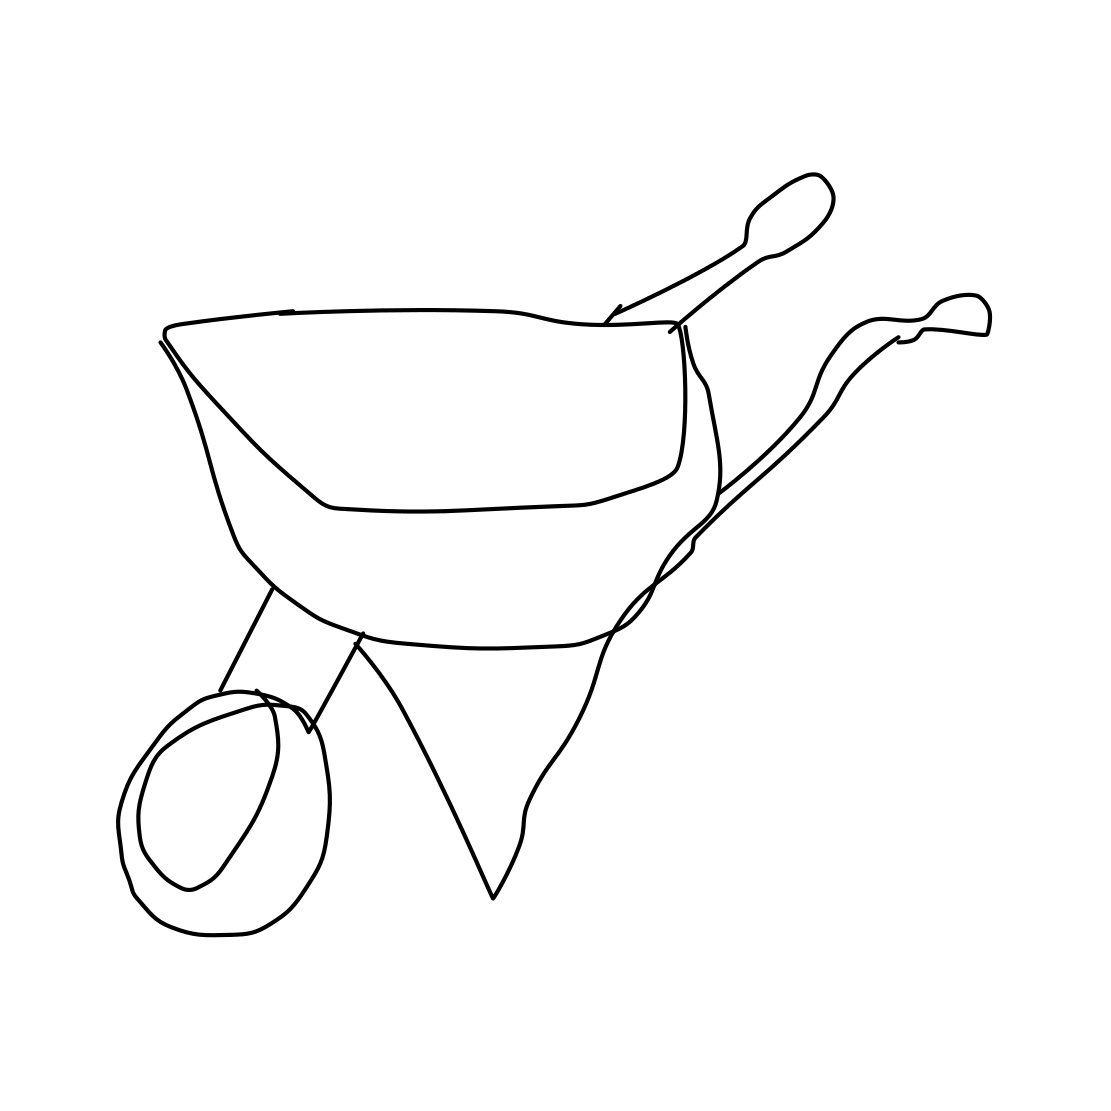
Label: wheelbarrow